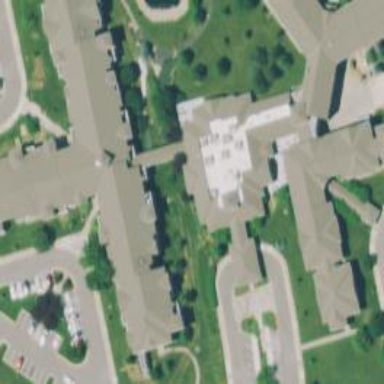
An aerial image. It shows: Nursing home.